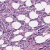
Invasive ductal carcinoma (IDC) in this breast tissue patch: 1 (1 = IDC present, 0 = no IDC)